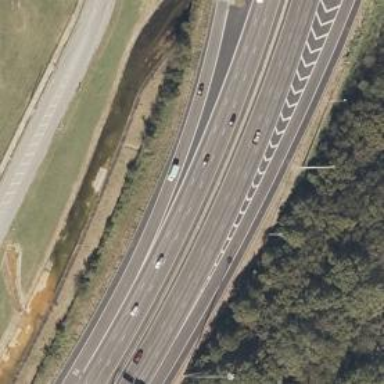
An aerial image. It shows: Motorway junction.